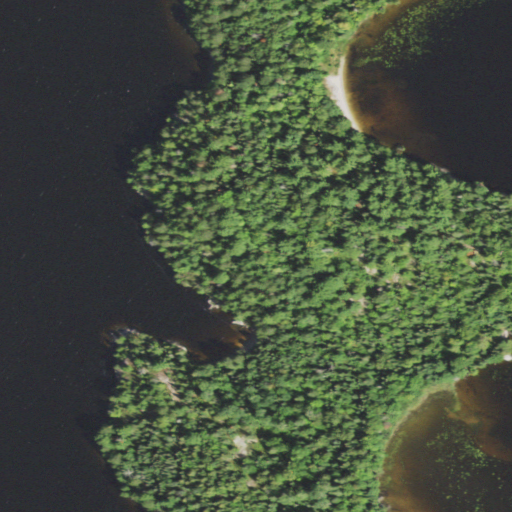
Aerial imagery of island in Minnesota named McManus Island containing open water, mixed forest, evergreen forest, herbaceous wetlands, and deciduous forest